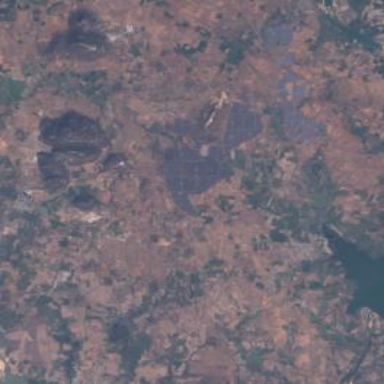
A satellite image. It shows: Solar power plant generating electricity through photovoltaic panels.